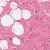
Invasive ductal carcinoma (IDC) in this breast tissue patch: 0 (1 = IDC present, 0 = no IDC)